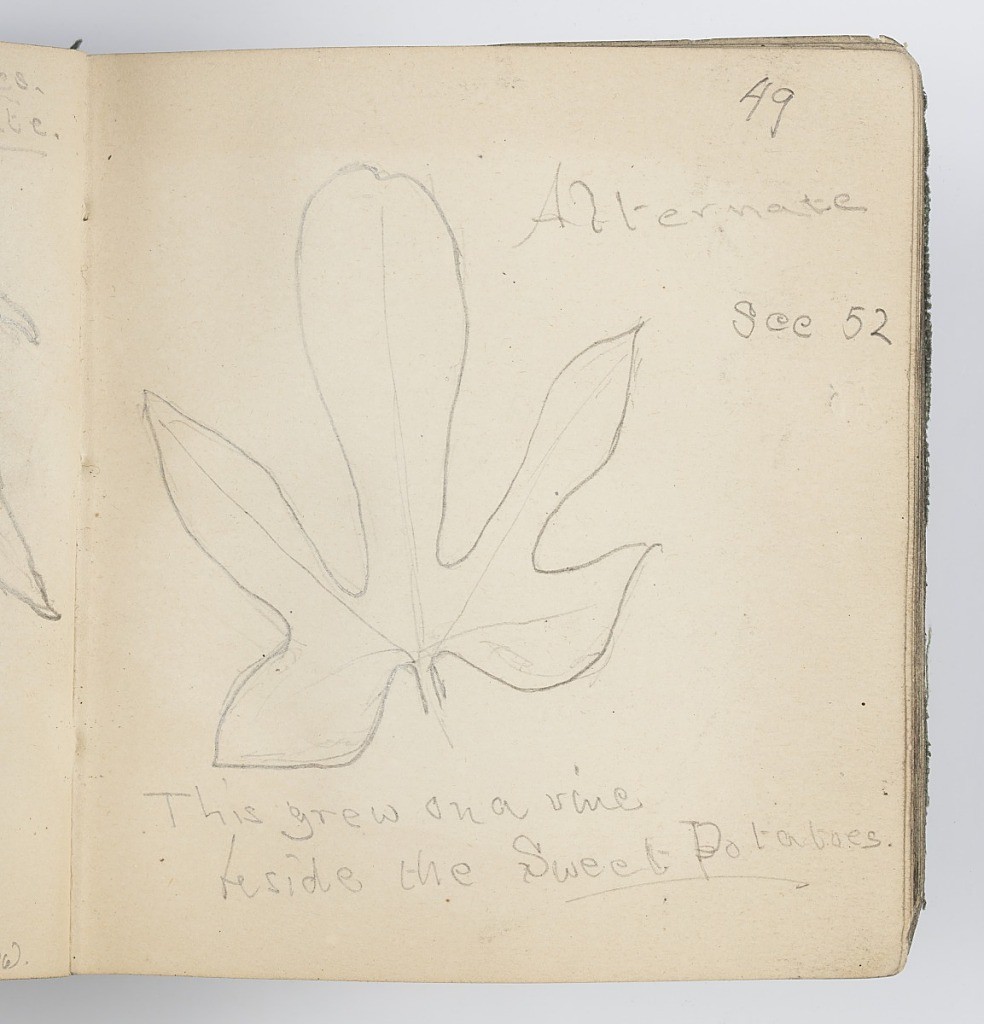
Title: Sketchbook Page: Leaf from Vine
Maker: Kenyon Cox, American, 1856–1919
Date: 1874
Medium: Graphite on paper
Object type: Sketchbook folio
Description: Recto: Study of a five-pronged leaf.
Verso: Five studies of arrow-shaped leaves.